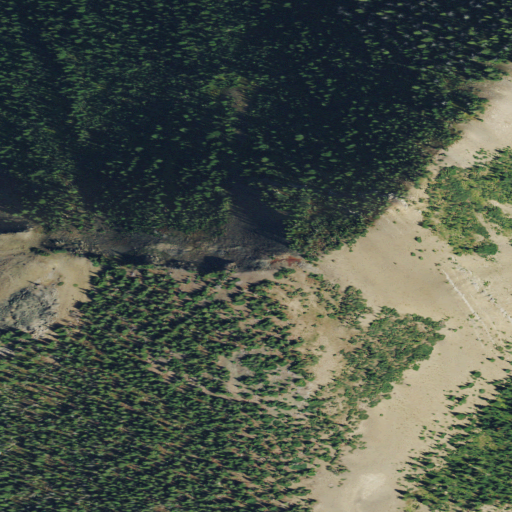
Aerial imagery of mountain in Montana named Running Crane Mountain containing evergreen forest, shrub, barren land, and grassland